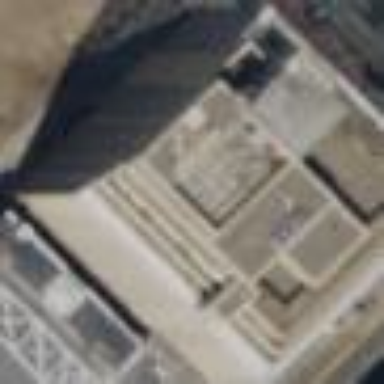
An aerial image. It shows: Commercial building with brown roof.